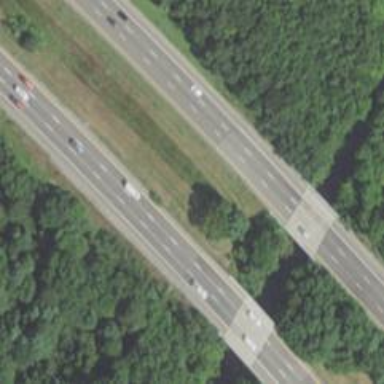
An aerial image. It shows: Asphalt bridge over motorway.